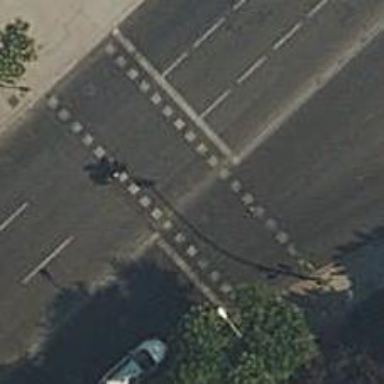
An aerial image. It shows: Zebra crossing with traffic signals.